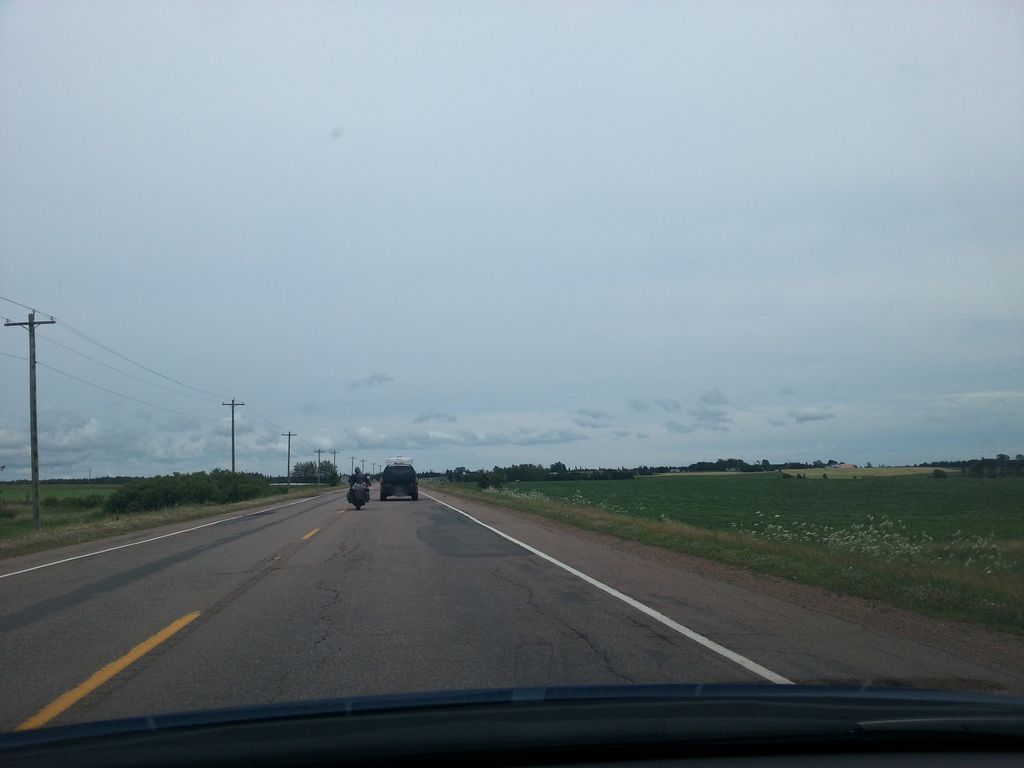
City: charlottetown